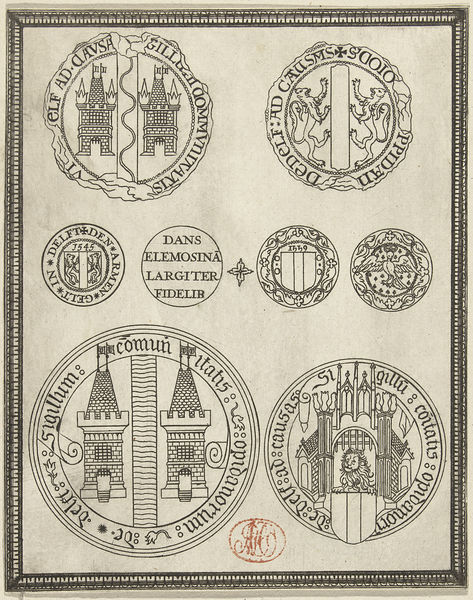
Titel: Zegels en munten van de stad Delft
Künstler: Coenraet Decker
Standort: Amsterdam
Institution: Rijksmuseum
Schlagwörter: church, red, black, old, picture, pictures, tower, paper, frame, castle, bird, writing, flag, small, flags, ink, gate, crest, seal, circle, circles, shield, book, stamp, script, page, round, lion, border, latin, towers, words, coins, emblem, folio, lions, badges, heraldry, eight, dans, elemosina, largiter, fidelib, dans elemosina largiter fidelir, gryphen, gryphan, sigils